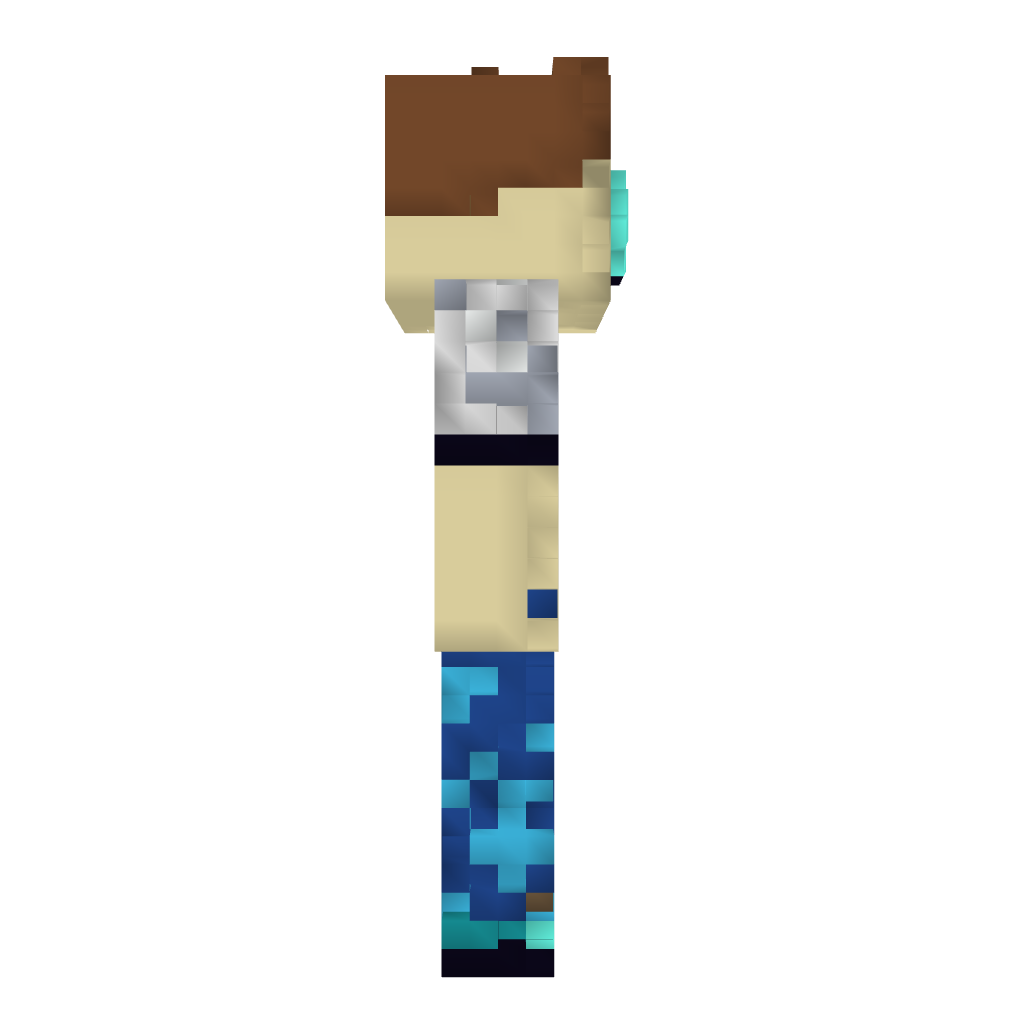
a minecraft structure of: Swagmasterer (Me!)